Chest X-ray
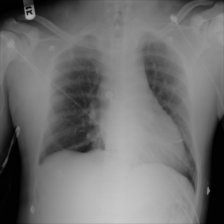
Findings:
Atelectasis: negative
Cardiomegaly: negative
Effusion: negative
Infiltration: positive
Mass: negative
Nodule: negative
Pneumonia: negative
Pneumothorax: negative
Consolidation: negative
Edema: negative
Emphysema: negative
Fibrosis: negative
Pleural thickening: negative
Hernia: negative